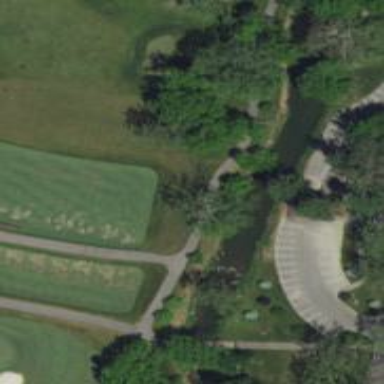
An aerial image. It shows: Path for both road and golf.